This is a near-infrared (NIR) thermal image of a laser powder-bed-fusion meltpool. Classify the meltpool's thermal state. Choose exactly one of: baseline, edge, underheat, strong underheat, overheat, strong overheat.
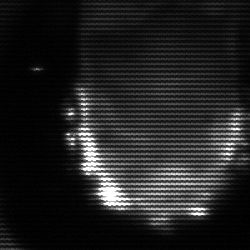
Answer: baseline